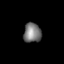
Tissue: skin
Cell type: Epithelial cells
Senescence score: 0.255
Nuclear area (px): 339
Mean DAPI intensity: 120.274